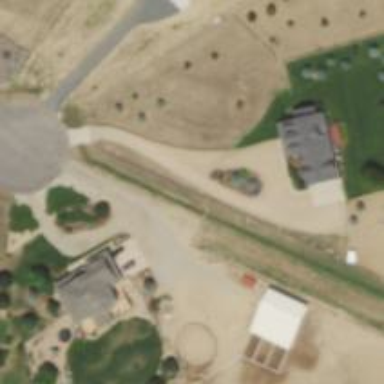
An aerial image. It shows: Driveway.